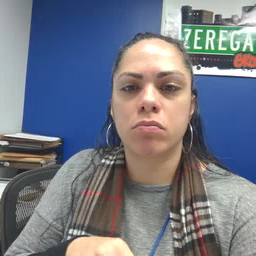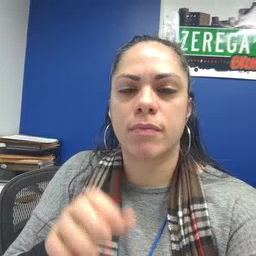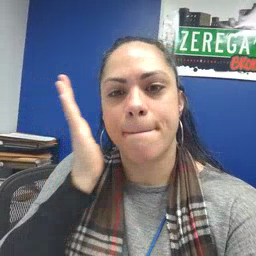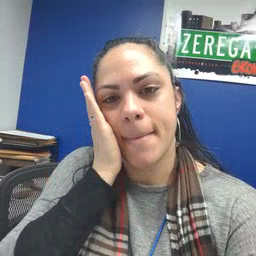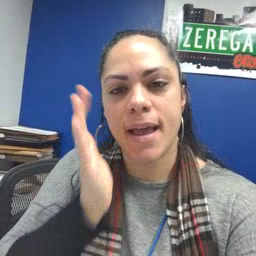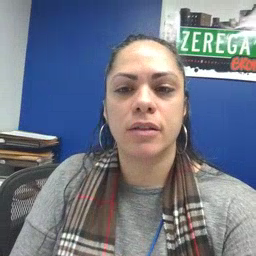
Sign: bed